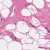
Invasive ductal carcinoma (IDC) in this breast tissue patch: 0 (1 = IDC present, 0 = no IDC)